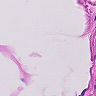
Metastatic tissue present: no